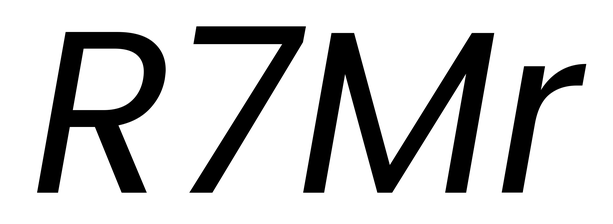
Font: Poppins-Italic